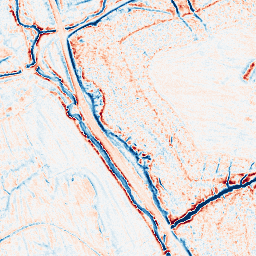
Category: edge_preserving
Decomposition family: anisotropic_diffusion
Decomposition parameters: iterations: 20
kappa: 100
gamma: 0.1
Upsampling method: bspline
Upsampling parameters: scale: 8
Upsampling scale: 8